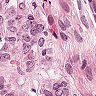
Metastatic tissue present: yes